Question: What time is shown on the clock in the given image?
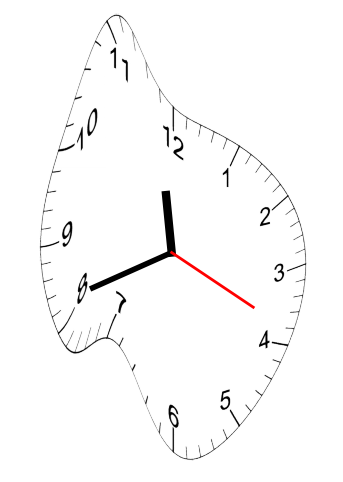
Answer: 11:41:19